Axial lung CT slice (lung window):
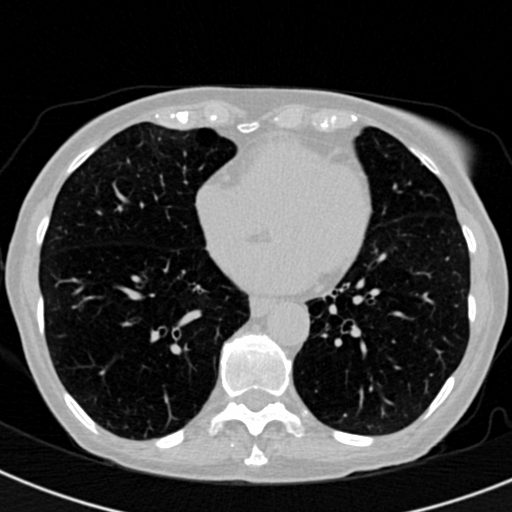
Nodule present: no